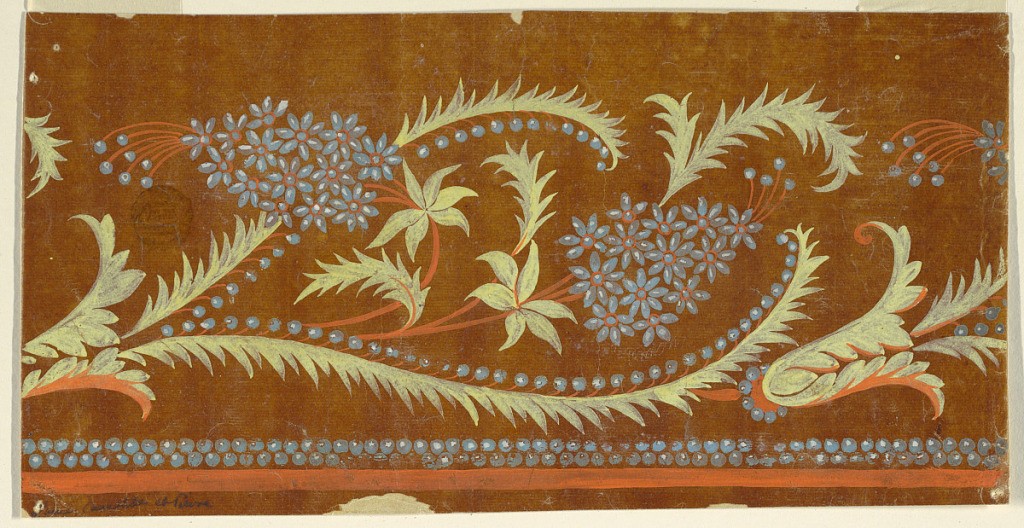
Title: Design for an Embroidered or Woven Horizontal Border of the "Fabrique de St. Ruf," Unfinished
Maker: Fabrique de Saint Ruf, Lyon, France
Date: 1805–1815
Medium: Brush and yellow, blue, red, and white gouache on glazed tracing paper pasted on paper
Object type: Drawing
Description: Rinceaux with clusters of flowers and leaves, two of which show rows of seeds at one side. Two rows of beads and a stripe are at the bottom. Somewhat more than one repeat is shown.